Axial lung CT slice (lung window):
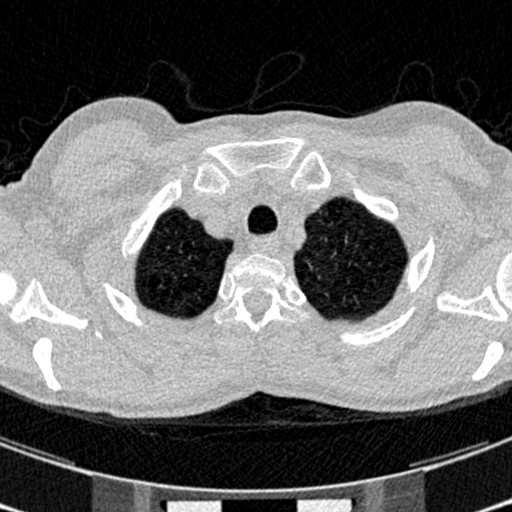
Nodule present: no